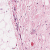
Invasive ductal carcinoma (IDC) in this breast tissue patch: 0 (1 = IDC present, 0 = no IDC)